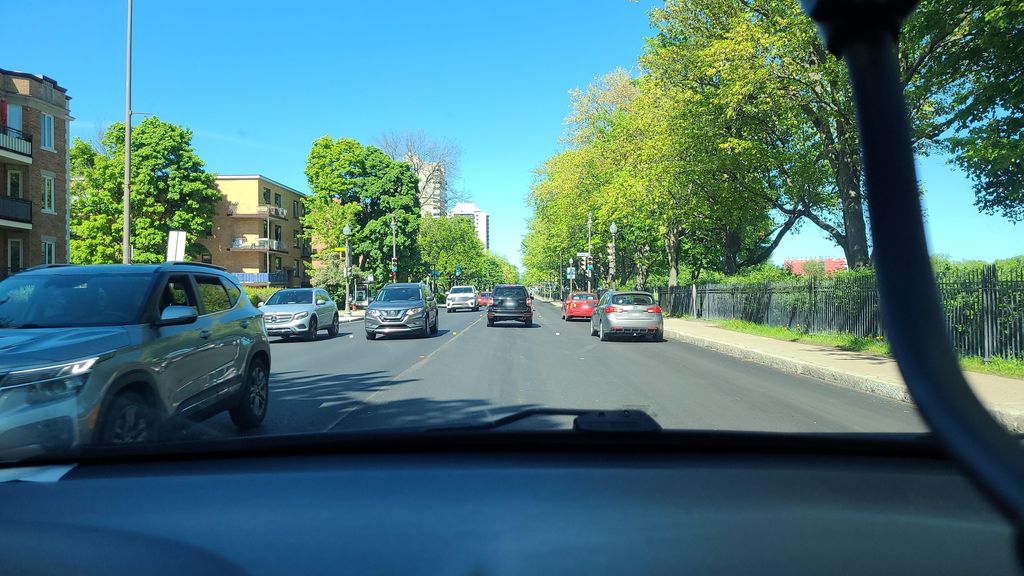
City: quebec_city